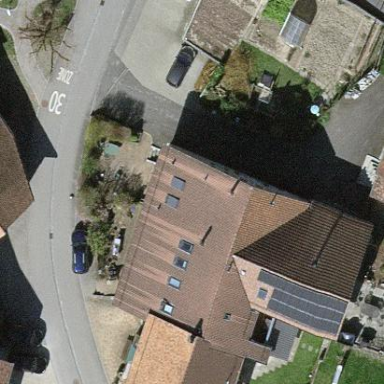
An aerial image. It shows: Terrace-style building with gabled roof.